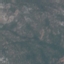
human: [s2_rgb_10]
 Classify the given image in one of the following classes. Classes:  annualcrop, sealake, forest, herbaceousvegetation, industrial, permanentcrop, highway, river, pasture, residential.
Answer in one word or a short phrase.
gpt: HerbaceousVegetation